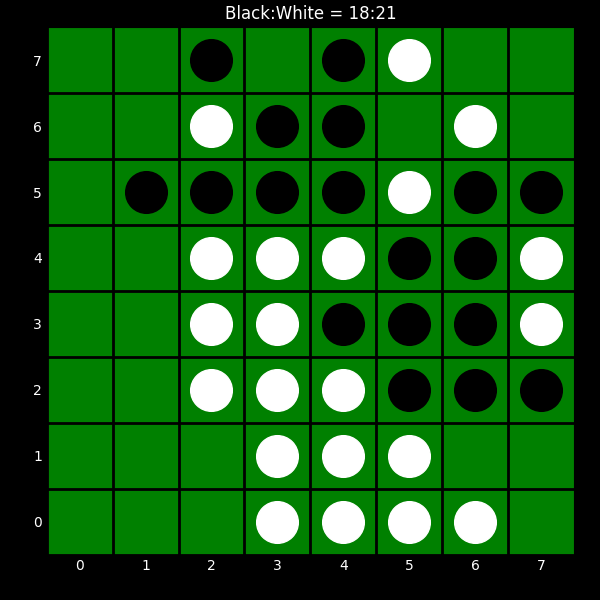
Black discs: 18
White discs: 21